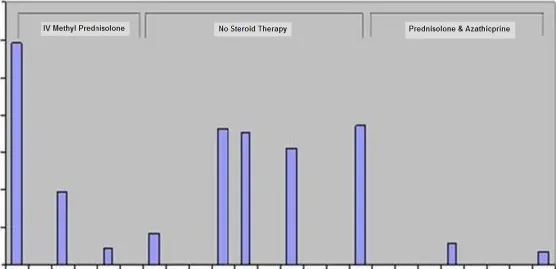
Biochemical response to steroid and immunosuppressive therapy.
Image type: pathology (immunostaining)